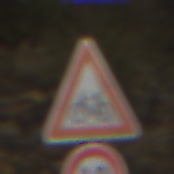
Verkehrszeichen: RadverkehrRechts
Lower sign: Geschwindigkeit10
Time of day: MorningAfternoon
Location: Outdoor (RoadRail)
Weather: PartlyCloudy
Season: NotSpecified
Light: Natural